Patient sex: M
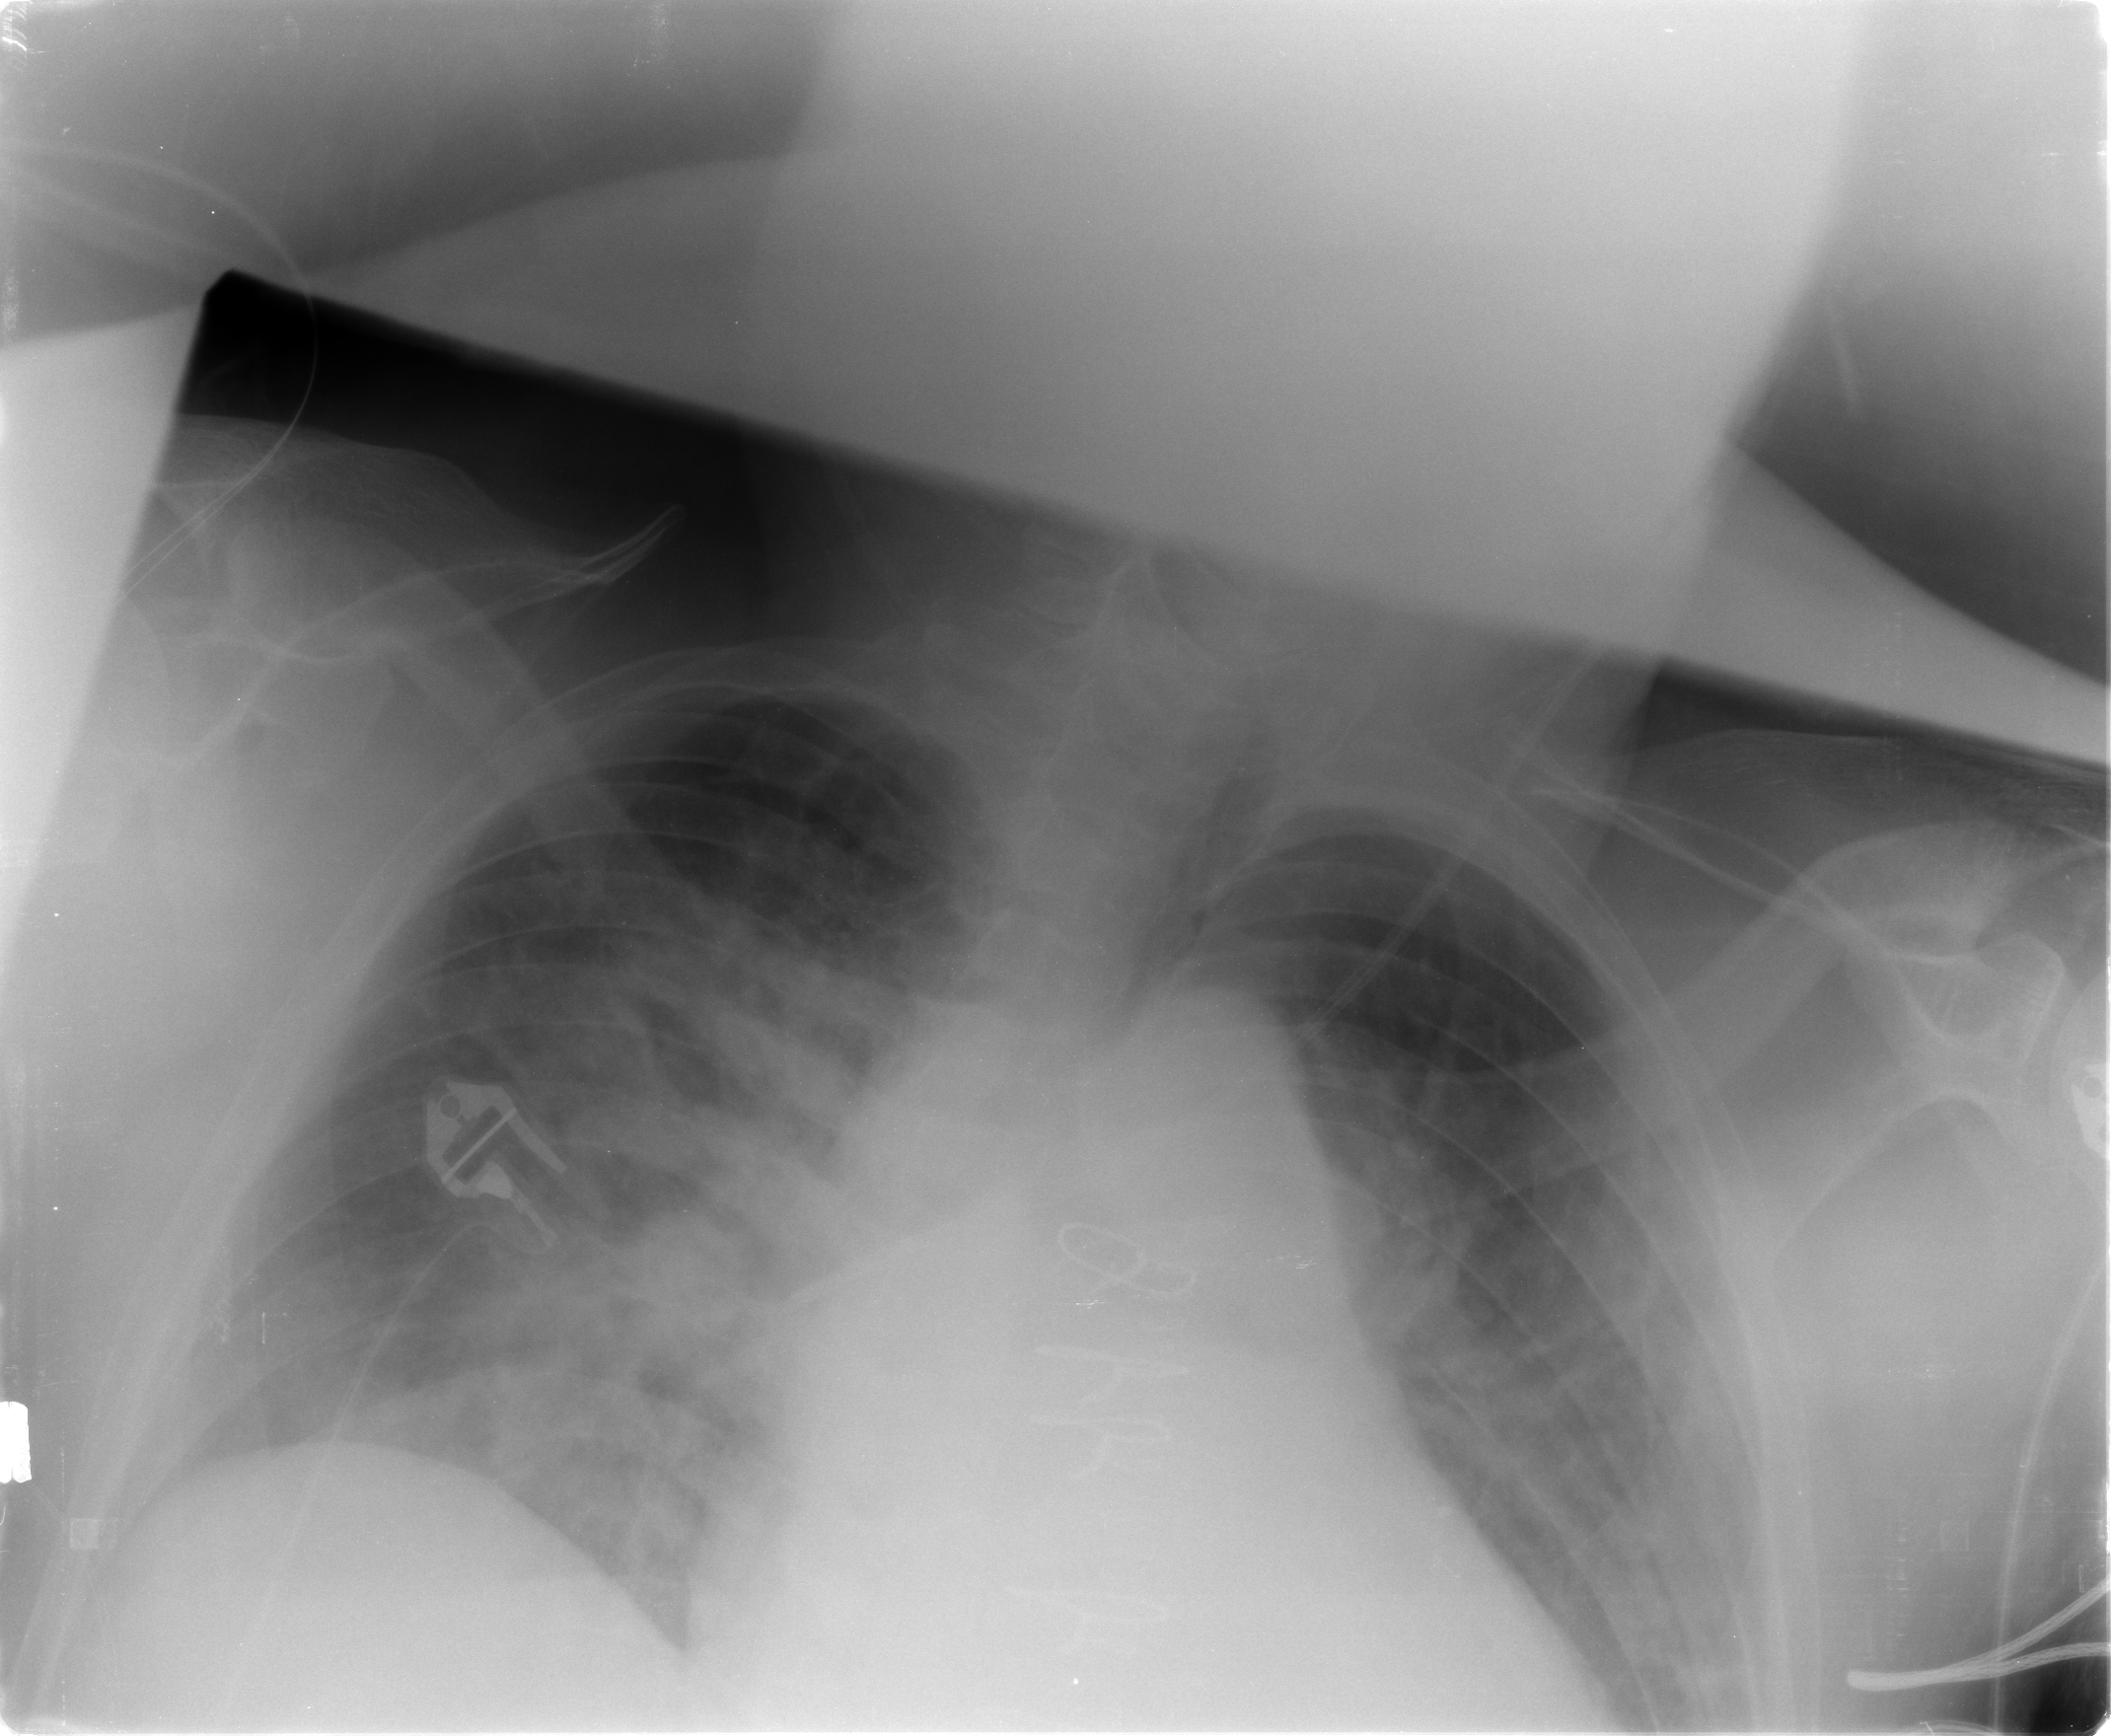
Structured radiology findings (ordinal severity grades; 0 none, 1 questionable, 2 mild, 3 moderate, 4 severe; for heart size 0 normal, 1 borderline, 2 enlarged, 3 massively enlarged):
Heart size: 3
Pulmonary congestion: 2
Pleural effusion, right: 1
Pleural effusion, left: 0
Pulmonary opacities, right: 3
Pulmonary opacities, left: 1
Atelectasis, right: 3
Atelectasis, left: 2